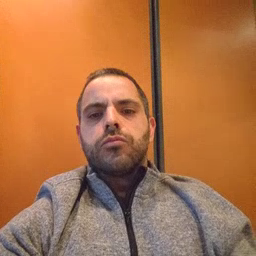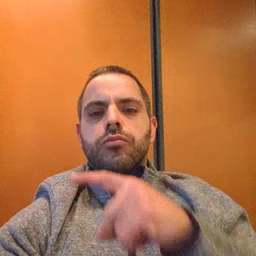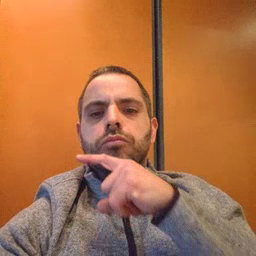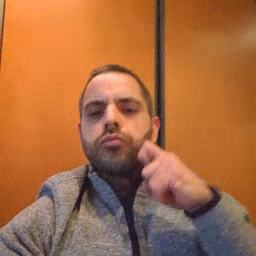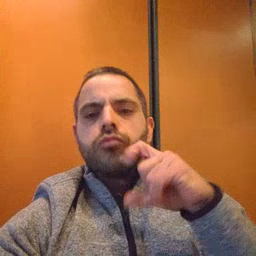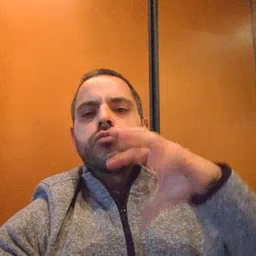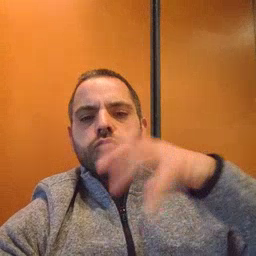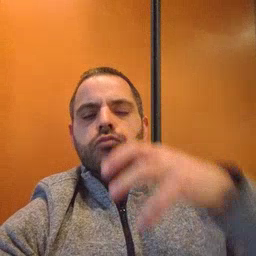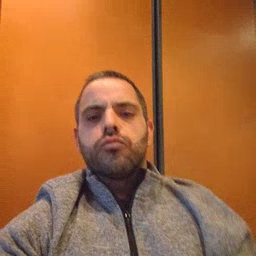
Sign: dryer